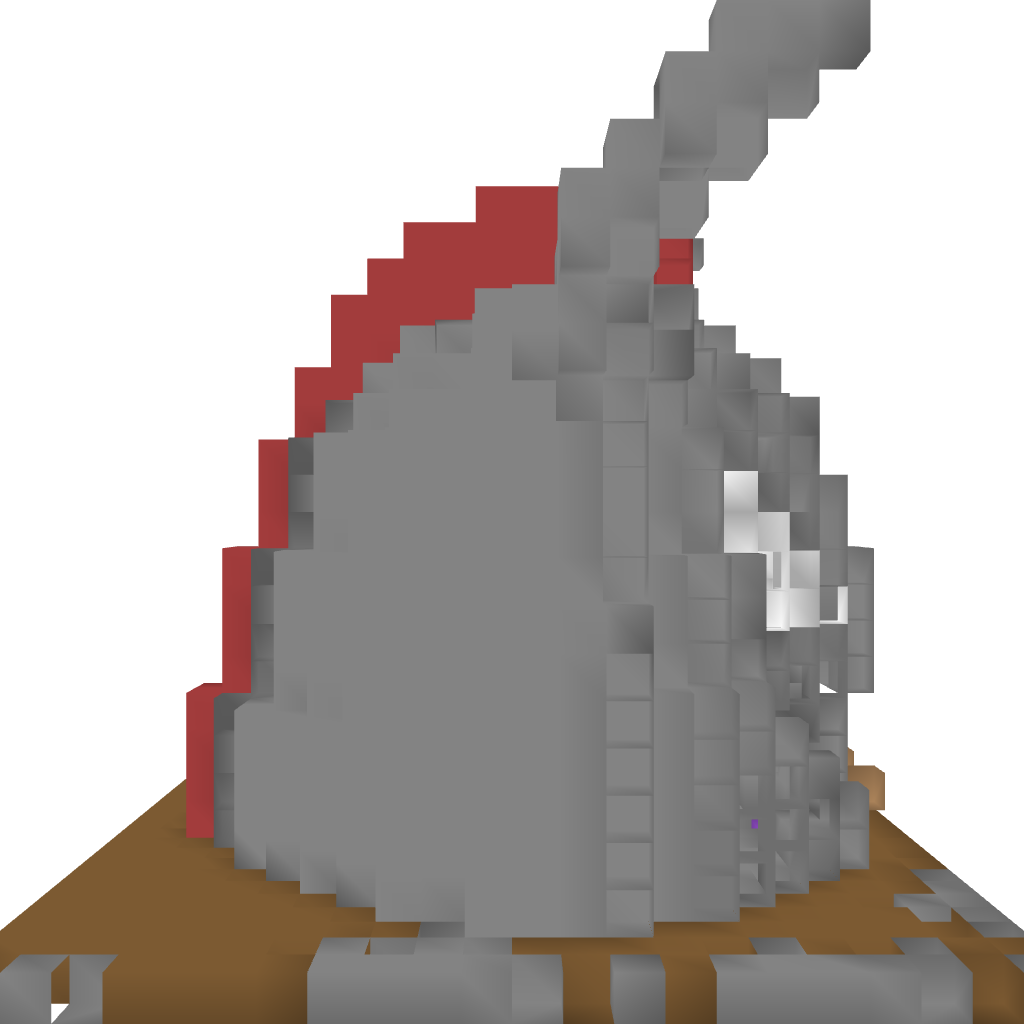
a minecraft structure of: Helmet Armor Shop bad low quality